Aerial crown-view tile of a tropical tree (Barro Colorado Island, Panama), acquired 20240918:
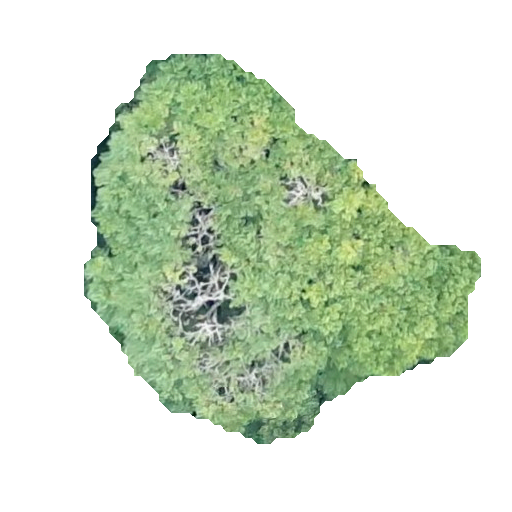
Species: Jacaranda copaia
GBIF accepted scientific name: Jacaranda copaia
Crown area: 152.017 m²